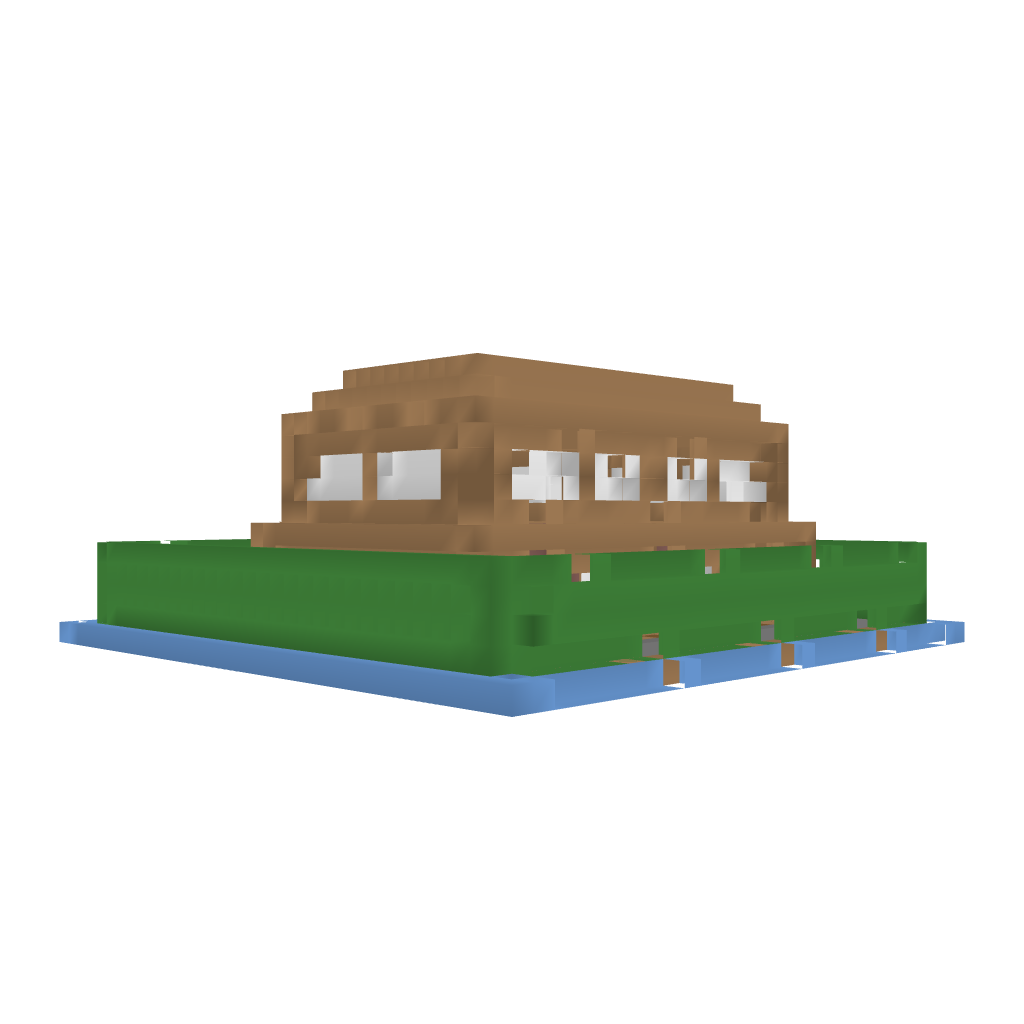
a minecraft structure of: Little House good quality